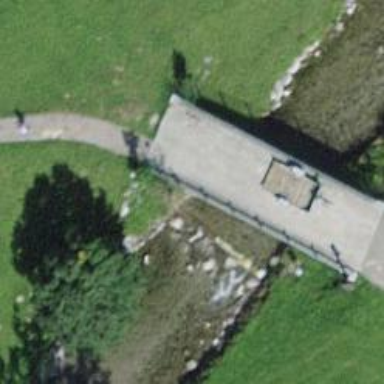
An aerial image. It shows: Track road on concrete bridge with grade 1 track type.